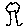
Label: tree